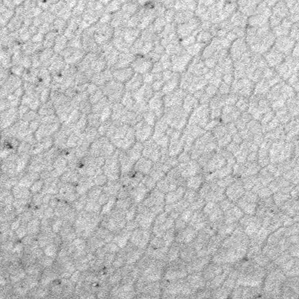
Label: frost